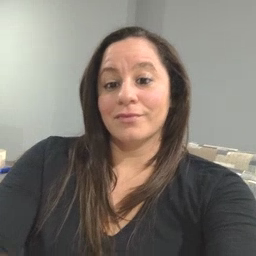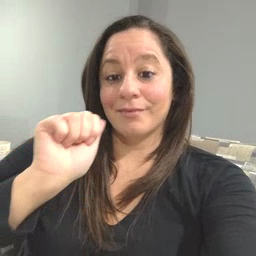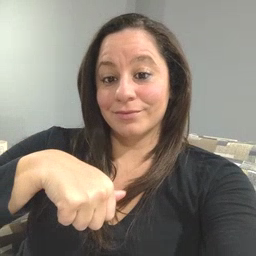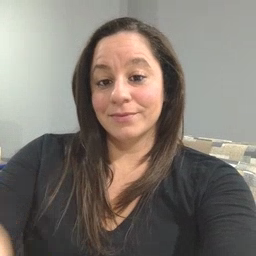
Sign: can